Question: I am trying to get stacked highcharts in my php code. The variables used are returning proper data as you can see in the error graph attached.This is my code:
'''
$(function(){
var chart1;
function setChart(name,data,stack)
{
chart1.xAxis[0].setCategories(categories);
chart1.series[0].remove();
chart1.addSeries({
});
}
chart1=new Highcharts.Chart({
chart:{
renderTo: 'container1',
type: 'column',
backgroundColor: "#F7F7F7"
},
title:{
text:'Issue Followup'
},
xAxis:{
categories:[<?php echo $cat ?>]
},
yAxis:{
min: 0,
title:{
text:'No. of issues'
},
},
tooltip:{
headerFormat: '<span style="font-size:10px">{point.key}</span><table>',
footerFormat: '</table>',
shared: true,
useHTML: true
},
plotOption:{
column:{
stacking:'normal',
pointPadding: 0.2,
borderWidth: 0
}
},
series:[{
showInLegend: false,
name:['Fixed'],
data:[<?php echo $cn1 ?>],
stack:'stack'},
{
showInLegend: false,
name:['Open'],
data:[<?php echo $cn2 ?>],
stack:'stack'
}]
});
});
'''
However instead of getting a stacked graph, I am getting a grouped graph. Please tell me what am I doing wrong here.

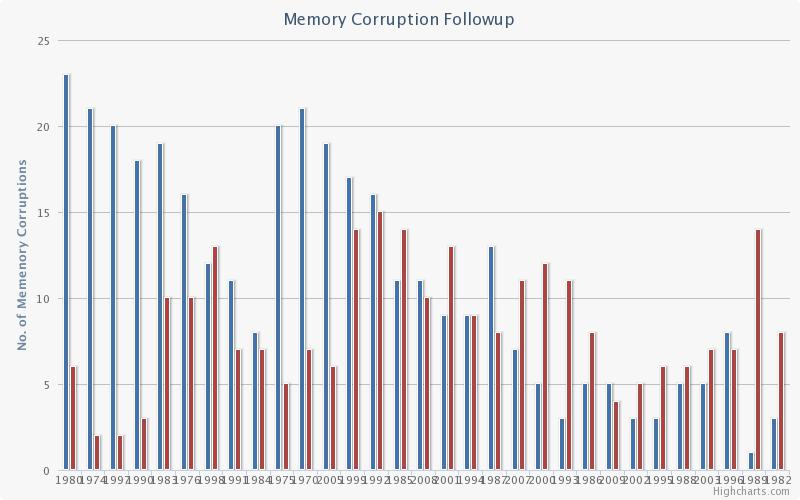
Answer: Change:
'''
plotOption:{
'''
to:
'''
plotOptions:{
'''